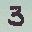
Label: 3